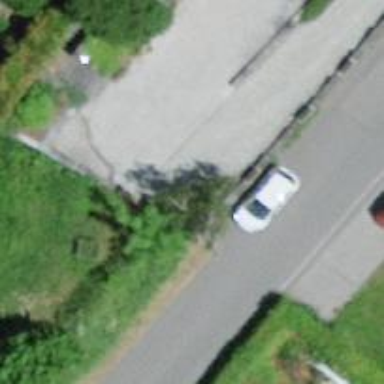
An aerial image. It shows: Driveway with surface of sett.